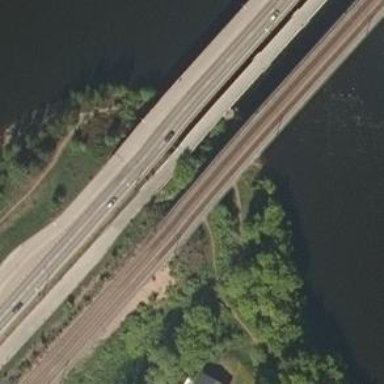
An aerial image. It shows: Historic bridge with asphalt footway.